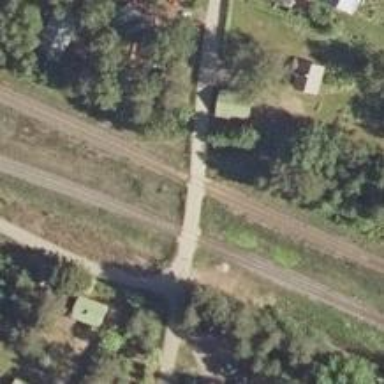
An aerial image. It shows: Level crossing with saltire marking.